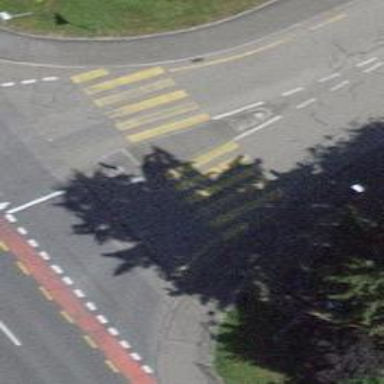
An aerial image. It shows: Footway that serves as traffic island.